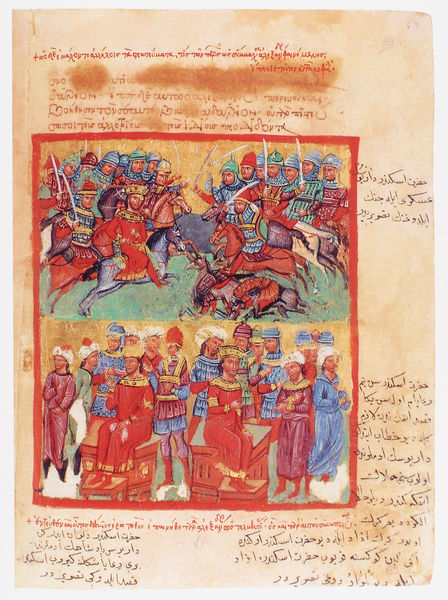
Titel: Der griechische Alexanderroman
Institution: Venedig, Hellenic Institute Codex Gr. 5
Schlagwörter: blau, kampf, kämpfer, menschen, hund, rot, krone, pferde, reiter, reiten, schrift, papier, hof, krieg, schlacht, könig, soldaten, buch, seite, schwert, schwerter, ritter, verhandlung, rüstung, arabisch, christus, jesus, jesus christus, diskussion, kreuzzug, könige, turban, arabien, hofstaat, erlöser, beraten, beratung, buchmalerei, alexander, koran, messias, gottessohn, sohn gottes, arabische schrift, zweiteilung, christkind, kamof, christkönig, peersien, heilland, erretter, jesus von nazaret, rereiter, kampo, kamp0f